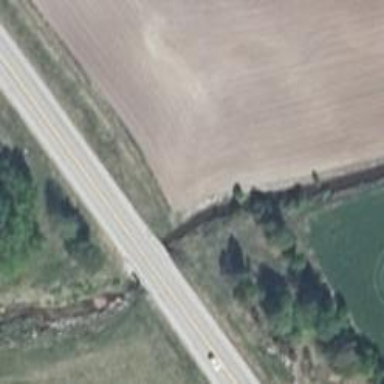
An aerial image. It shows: Trunk highway bridge with asphalt surface.